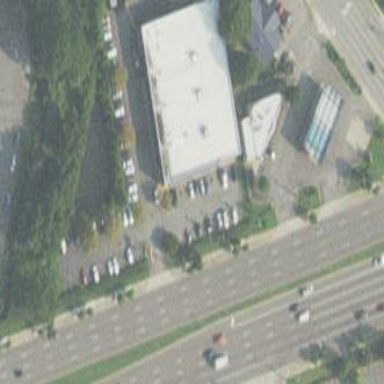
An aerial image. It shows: Building housing car repair shop.